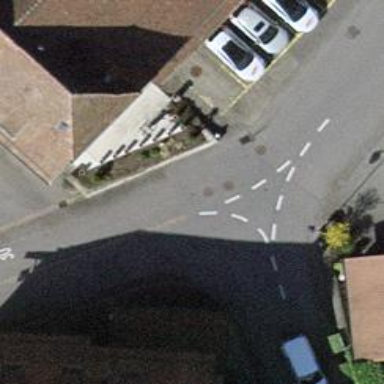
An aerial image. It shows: Residential road.